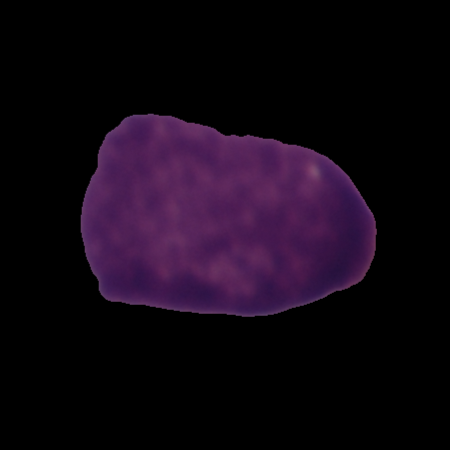
Label: cancer